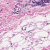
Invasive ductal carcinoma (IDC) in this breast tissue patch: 0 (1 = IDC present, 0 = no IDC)